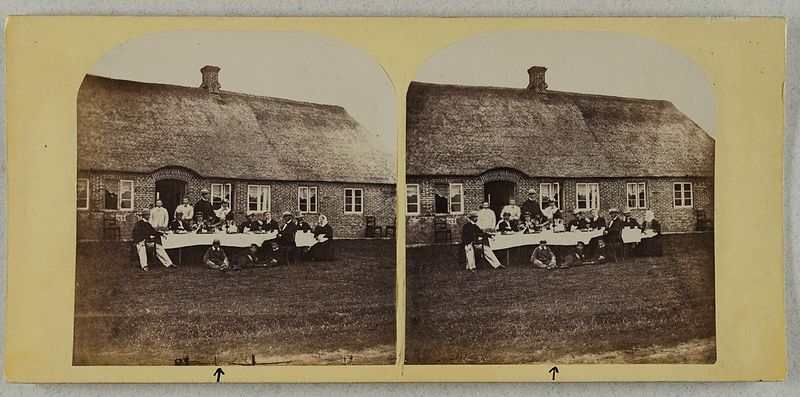
Titel: Westerland/Sylt
Künstler: Johann Jacob Köpcke
Standort: Hamburg
Institution: Museum für Kunst und Gewerbe Hamburg
Schlagwörter: haus, trinken, bild, gruppenportrait, insel, bauernhof, essen, fotografie, photographie, reetdach, strohdach, leben, familienleben, architekturfotografie, albumin, stereofotografie, stereophotographie, architekturphotographie, hallig, bildwerke, angewandte und bildende kunst, hessische systematik, schwarzweißpositivverfahren, silbersalzverfahren, schwarzweißfotografie, porträtfotografie, porträtphotographie, gruppenporträt, albuminpapier, stereoskopische, stereoskopisches